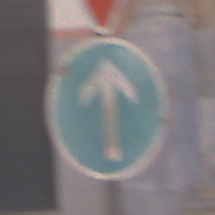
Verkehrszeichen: VorgeschriebeneFahrtrichtungGeradeaus
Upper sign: VorfahrtGewaehren
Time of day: MorningAfternoon
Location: Outdoor (Urban)
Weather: PartlyCloudy
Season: NotSpecified
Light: Natural